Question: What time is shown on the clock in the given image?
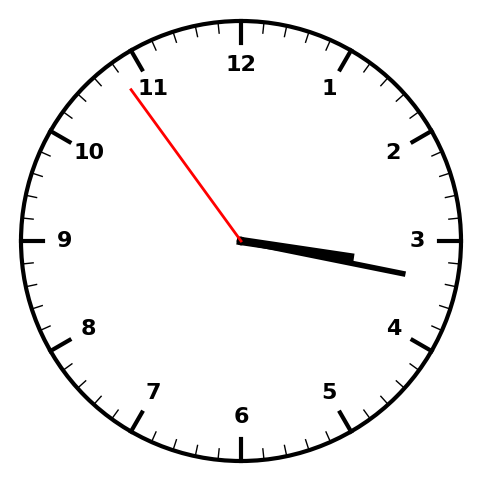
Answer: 03:16:54